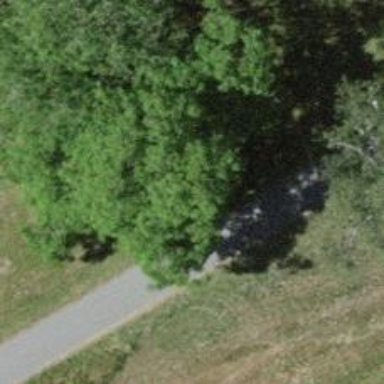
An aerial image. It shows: Bench.